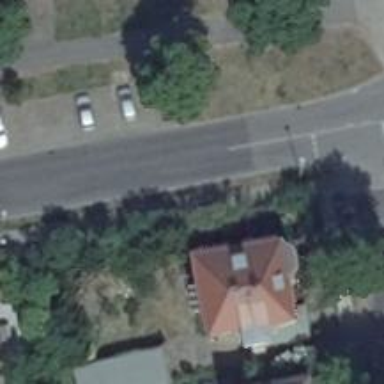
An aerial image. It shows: Residential road with asphalt surface. There is perpendicular parking on the left side of the road.